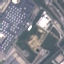
Label: Industrial